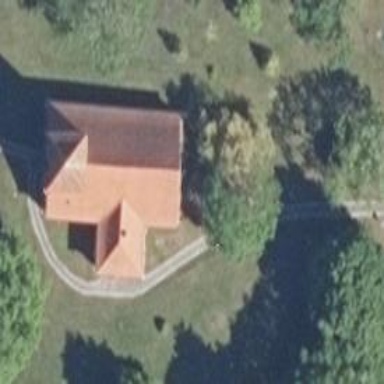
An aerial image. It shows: Beautiful church building.